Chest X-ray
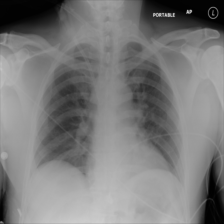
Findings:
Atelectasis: negative
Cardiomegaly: negative
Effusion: negative
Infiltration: negative
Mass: negative
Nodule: negative
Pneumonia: negative
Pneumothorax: negative
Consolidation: negative
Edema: negative
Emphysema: negative
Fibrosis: negative
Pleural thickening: negative
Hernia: negative